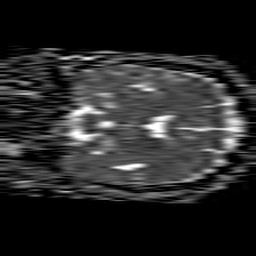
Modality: ADC
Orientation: coronal
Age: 37
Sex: female
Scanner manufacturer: philips
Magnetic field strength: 1.5 T
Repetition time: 4.6 s
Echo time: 0.08528 s